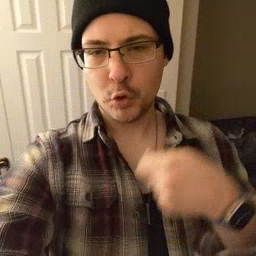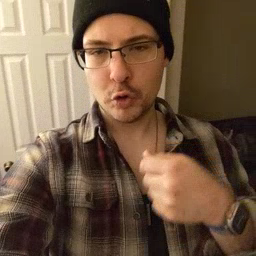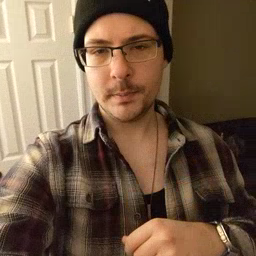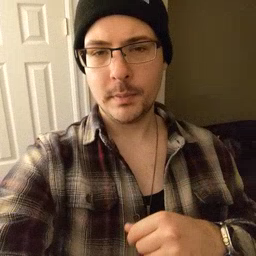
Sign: zipper